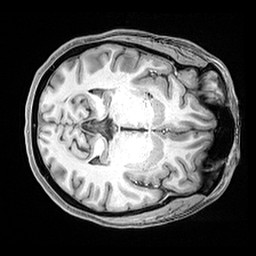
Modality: T1w
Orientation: axial
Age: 49
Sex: female
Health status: healthy
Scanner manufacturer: siemens
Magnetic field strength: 3 T
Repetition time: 2.4 s
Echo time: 0.00217 s